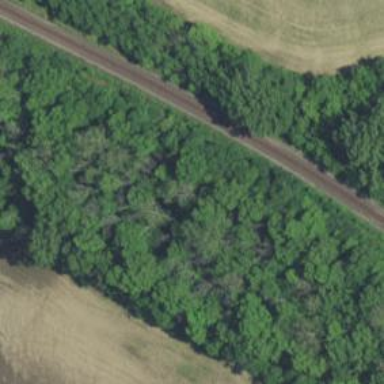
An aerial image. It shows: Railway track.